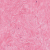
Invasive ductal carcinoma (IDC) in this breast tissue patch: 0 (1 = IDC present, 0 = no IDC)